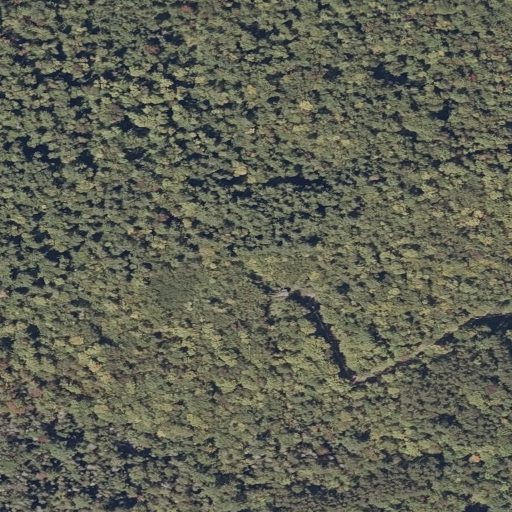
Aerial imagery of mountain in Maine named Pease Hill containing deciduous forest, mixed forest, and evergreen forest